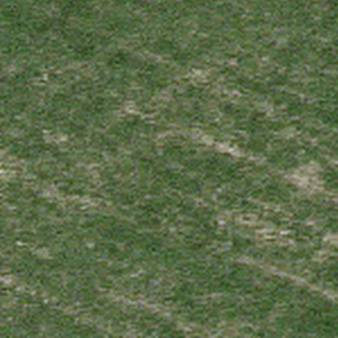
Label: other